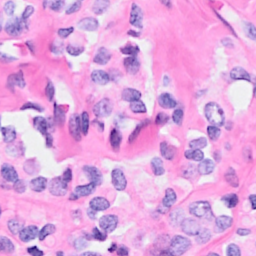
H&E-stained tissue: Breast